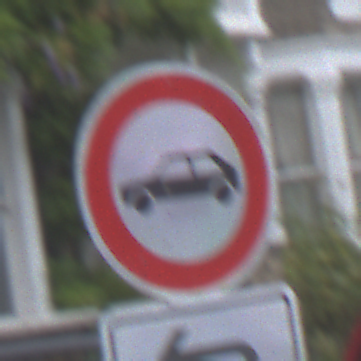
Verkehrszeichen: VerbotPersonenkraftwagen
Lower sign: RichtungsangabeDurchPfeile2
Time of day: MorningAfternoon
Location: Outdoor (Urban)
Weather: Overcast
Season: NotSpecified
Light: Natural